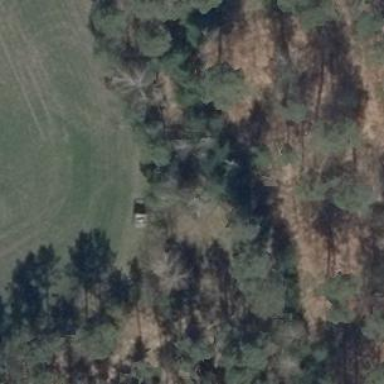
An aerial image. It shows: Hunting stand.